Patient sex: M
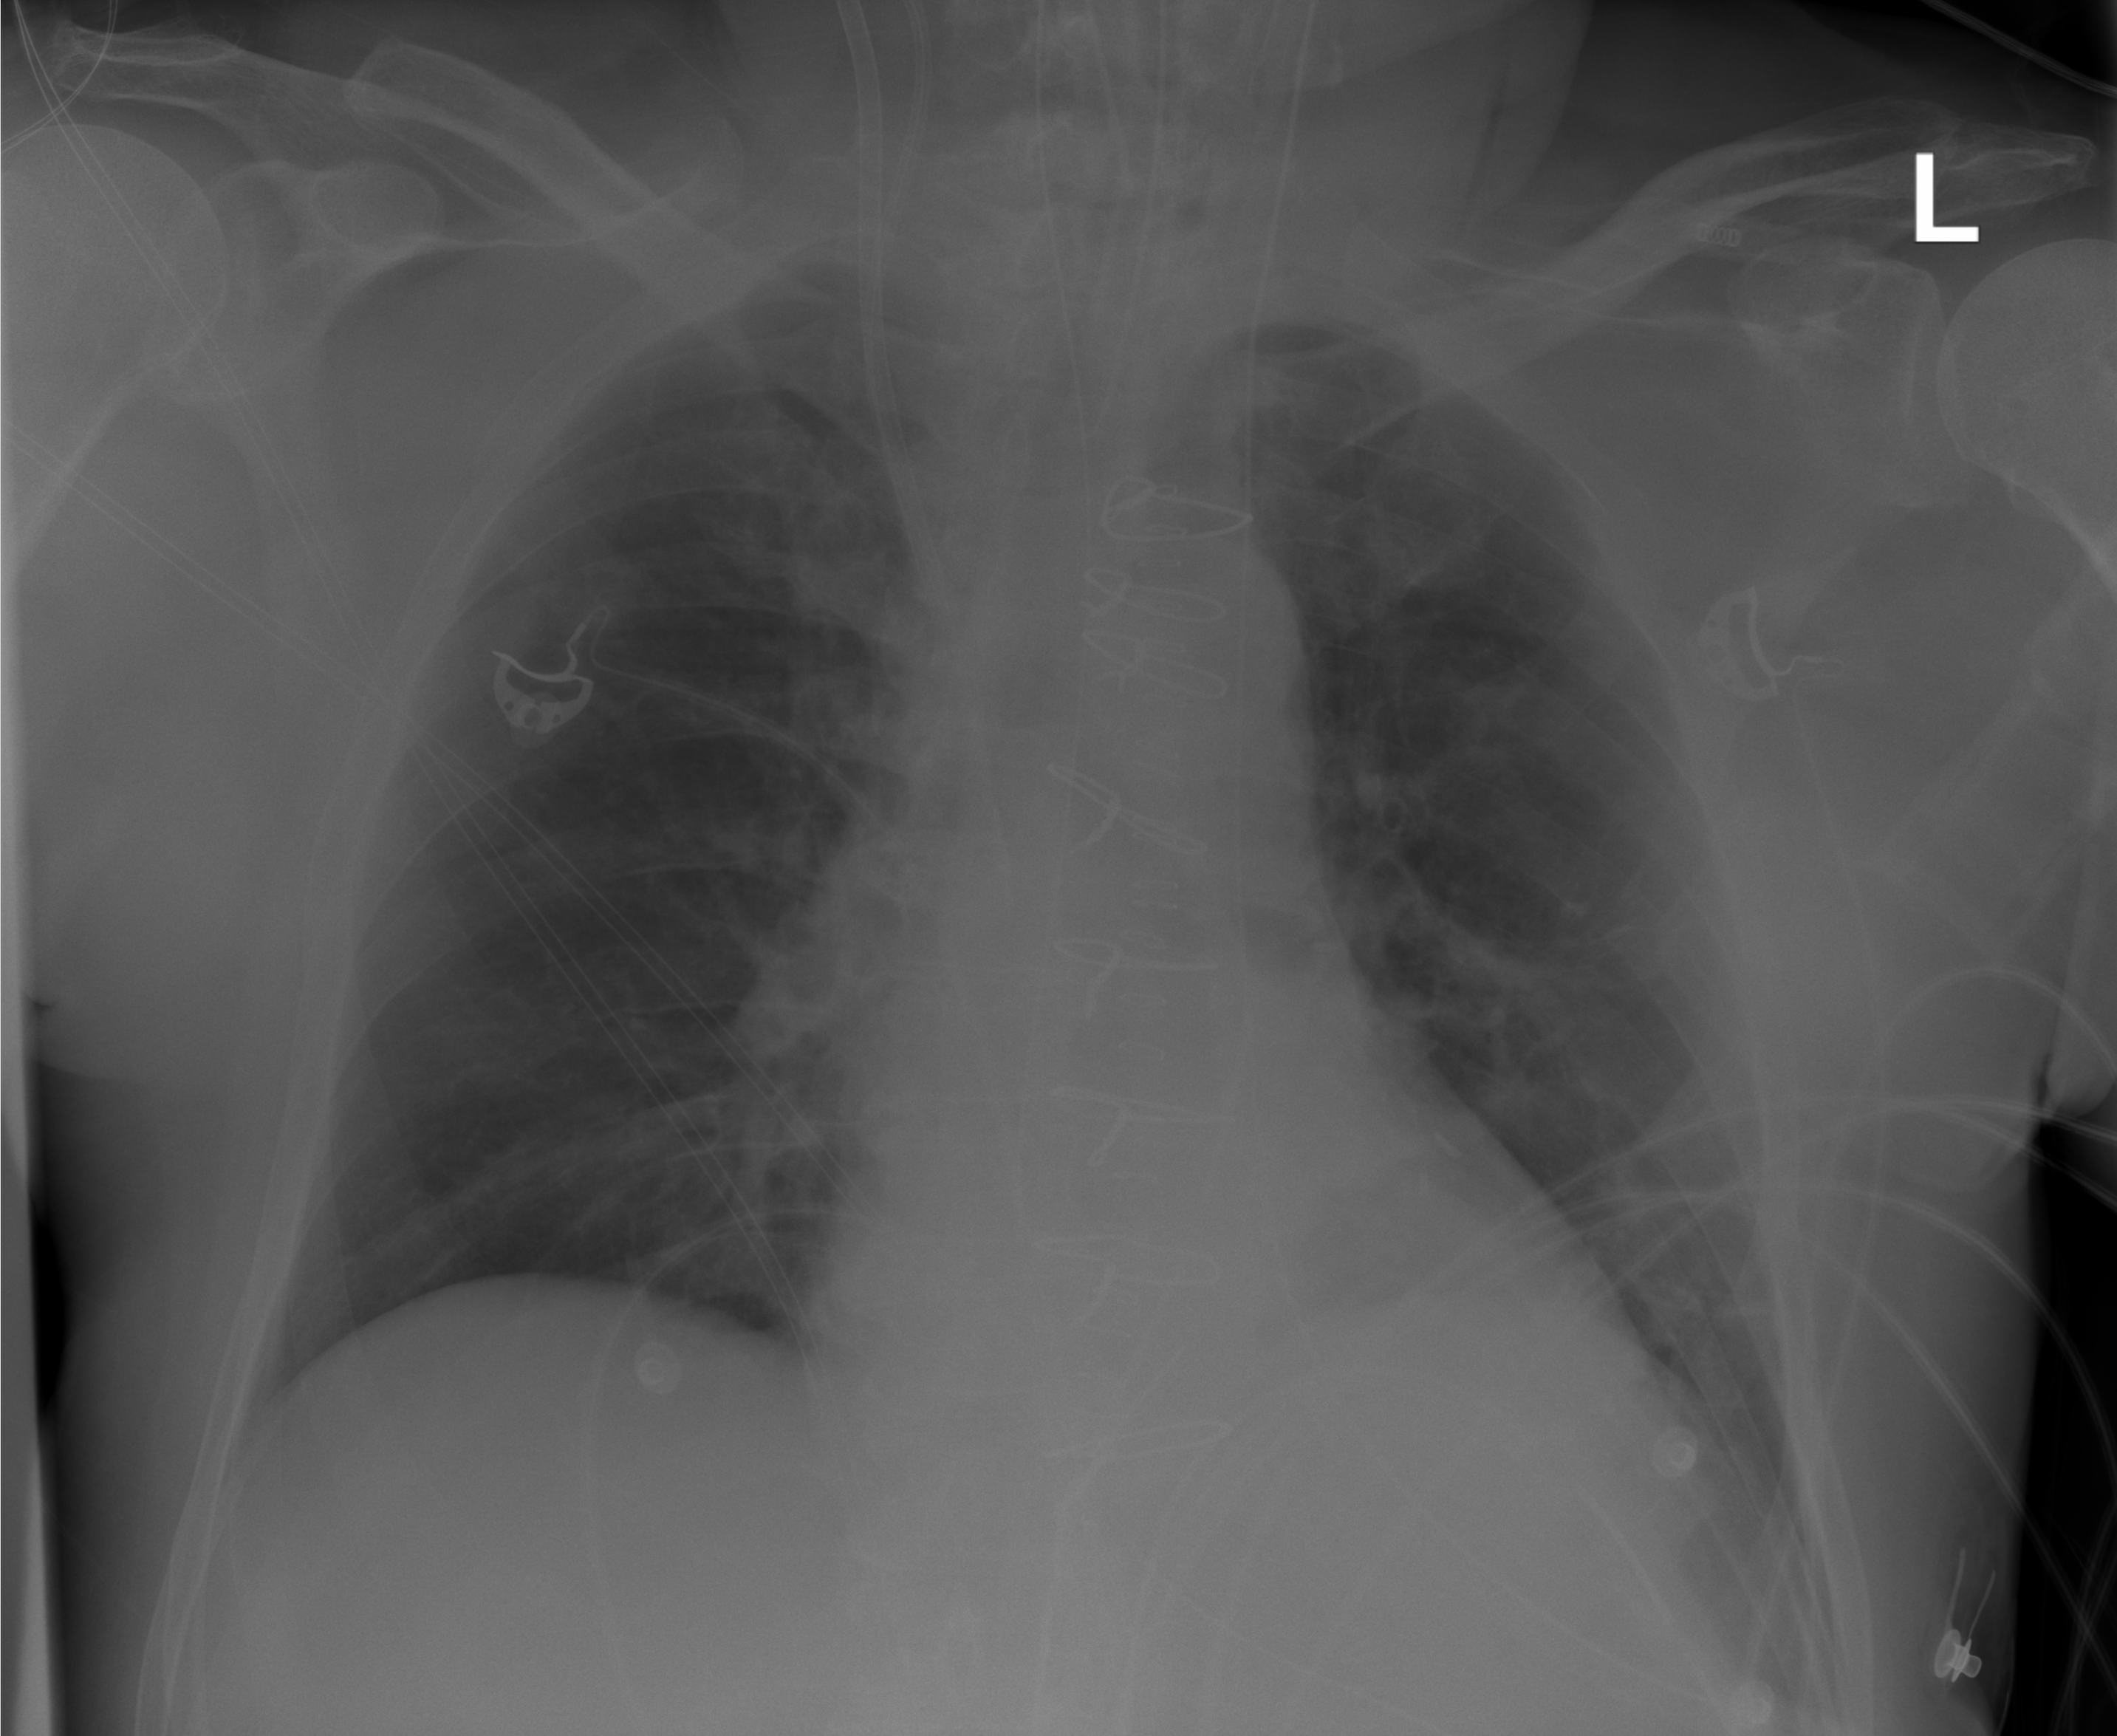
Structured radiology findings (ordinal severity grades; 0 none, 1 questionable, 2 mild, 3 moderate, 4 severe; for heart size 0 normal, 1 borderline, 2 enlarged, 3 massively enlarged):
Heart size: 0
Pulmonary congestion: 1
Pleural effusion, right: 0
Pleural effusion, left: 1
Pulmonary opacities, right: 1
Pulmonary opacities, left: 1
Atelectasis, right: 0
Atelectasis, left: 1